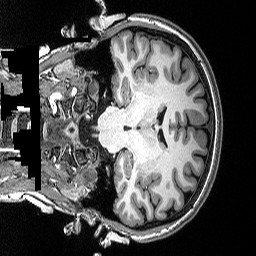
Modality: T1w
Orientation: coronal